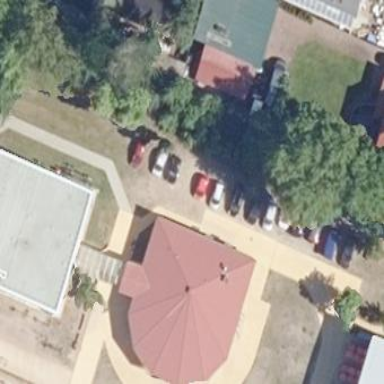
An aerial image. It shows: School building.